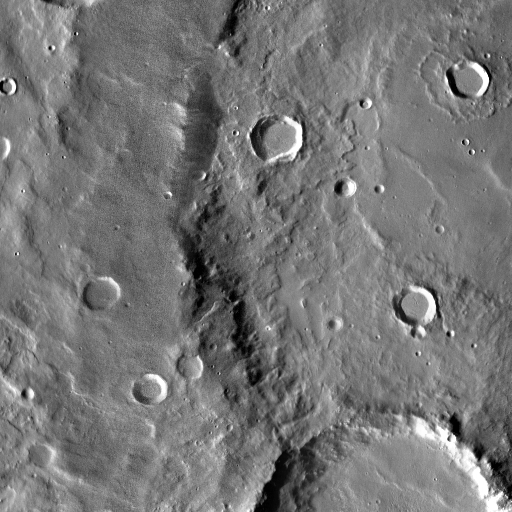
Crater classes present: Background, Other, Layered, Buried